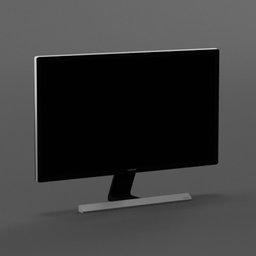
Label: electronics